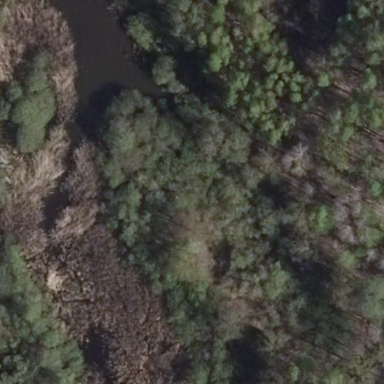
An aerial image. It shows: Swampy area with broadleaved deciduous scrub vegetation.